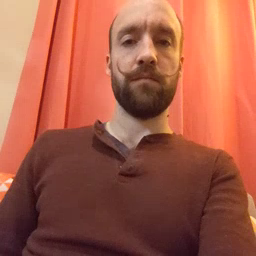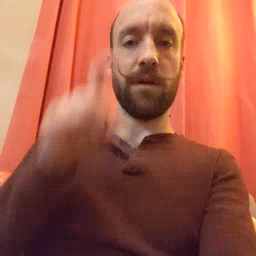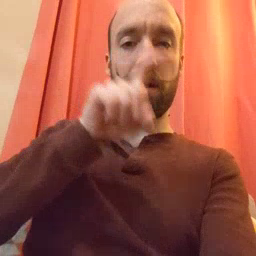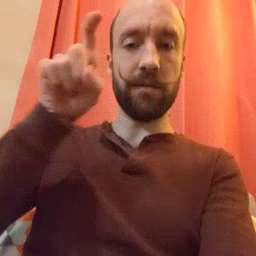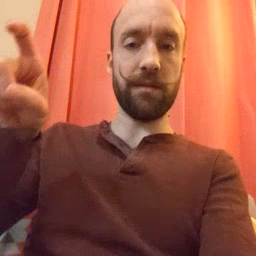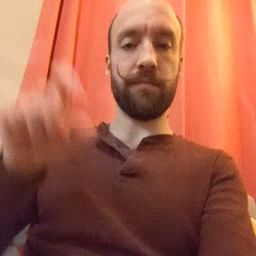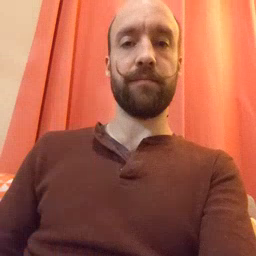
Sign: closet